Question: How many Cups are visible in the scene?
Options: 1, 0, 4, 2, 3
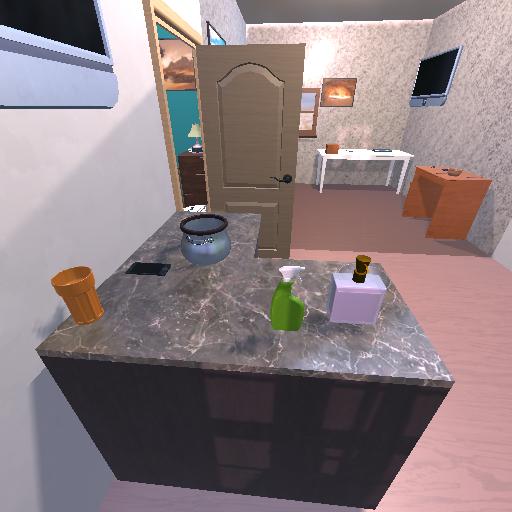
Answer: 1